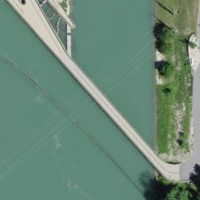
EUNIS habitat code: 15
Species observed at this site:
Juglans regia
Tussilago farfara